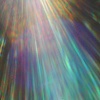
Label: sunburn